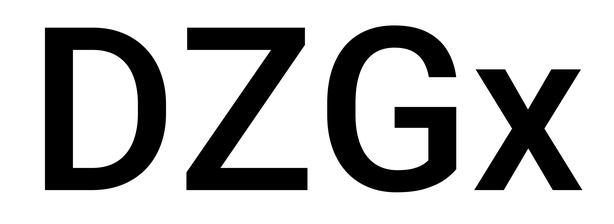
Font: Roboto_Medium